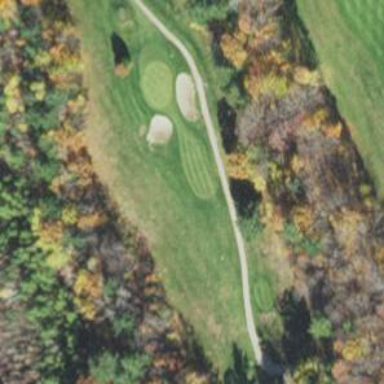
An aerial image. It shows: Path for both road and golf.